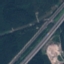
Label: Highway